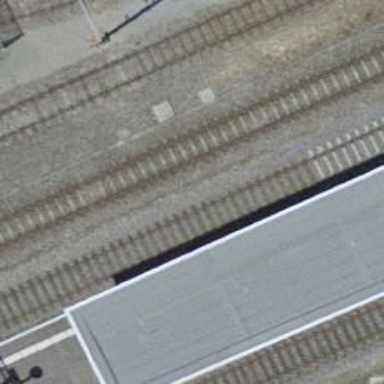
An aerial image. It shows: Stop position for public transport on the railway.